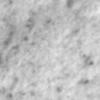
Label: no_change